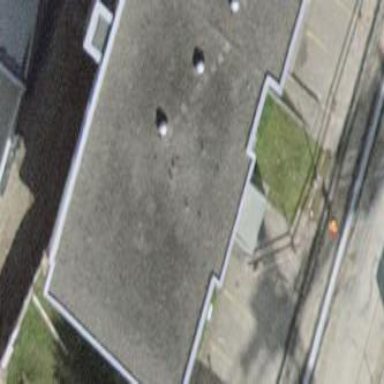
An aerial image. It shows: Building with flat roof.